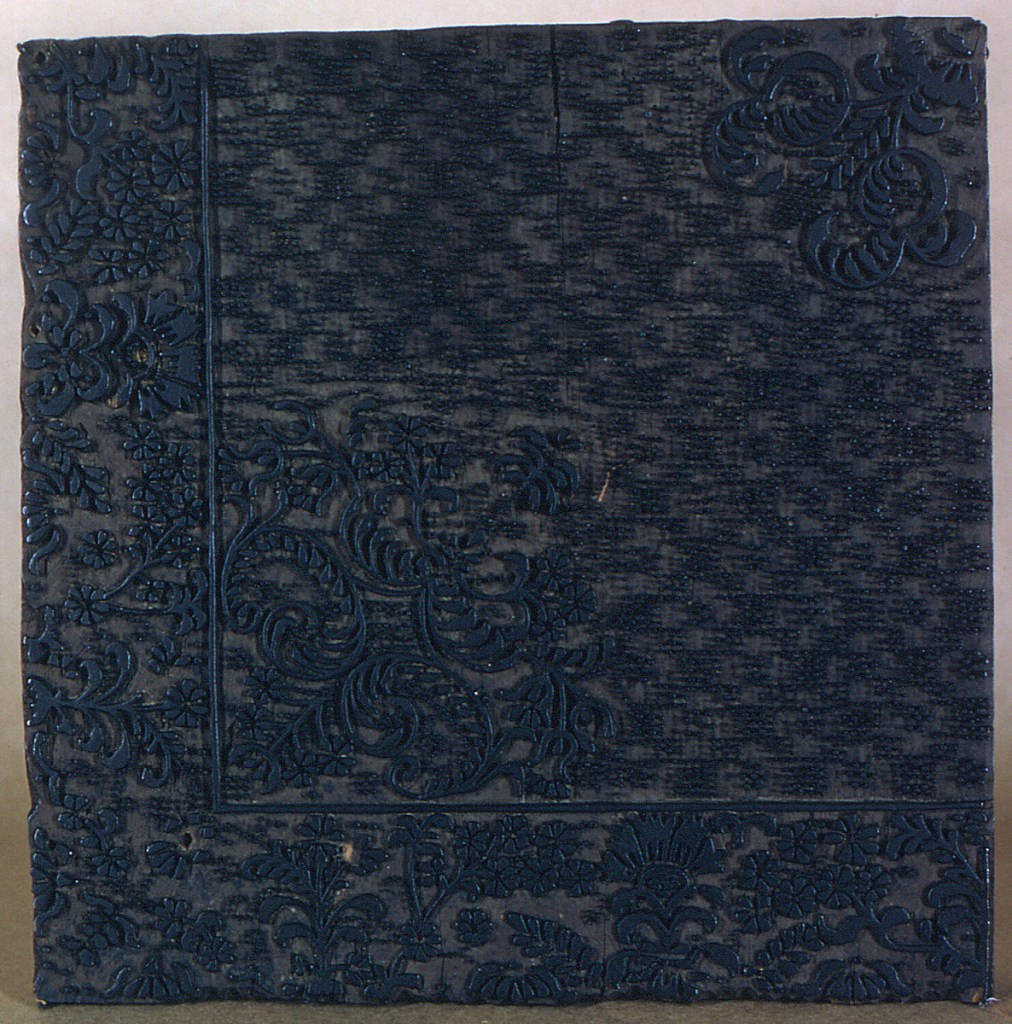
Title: Printing block
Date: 1850–75
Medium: walnut wood, brass
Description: Block for printing textiles with a carved design of flowering sprays and an ornamental form arranged as a corner and a quarter-ornament of similar design for the center. Wire rods form the pattern in the field and in spaces in carved design. Grooves in back for handling.